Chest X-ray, AP view. Patient: 35 years old, sex M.
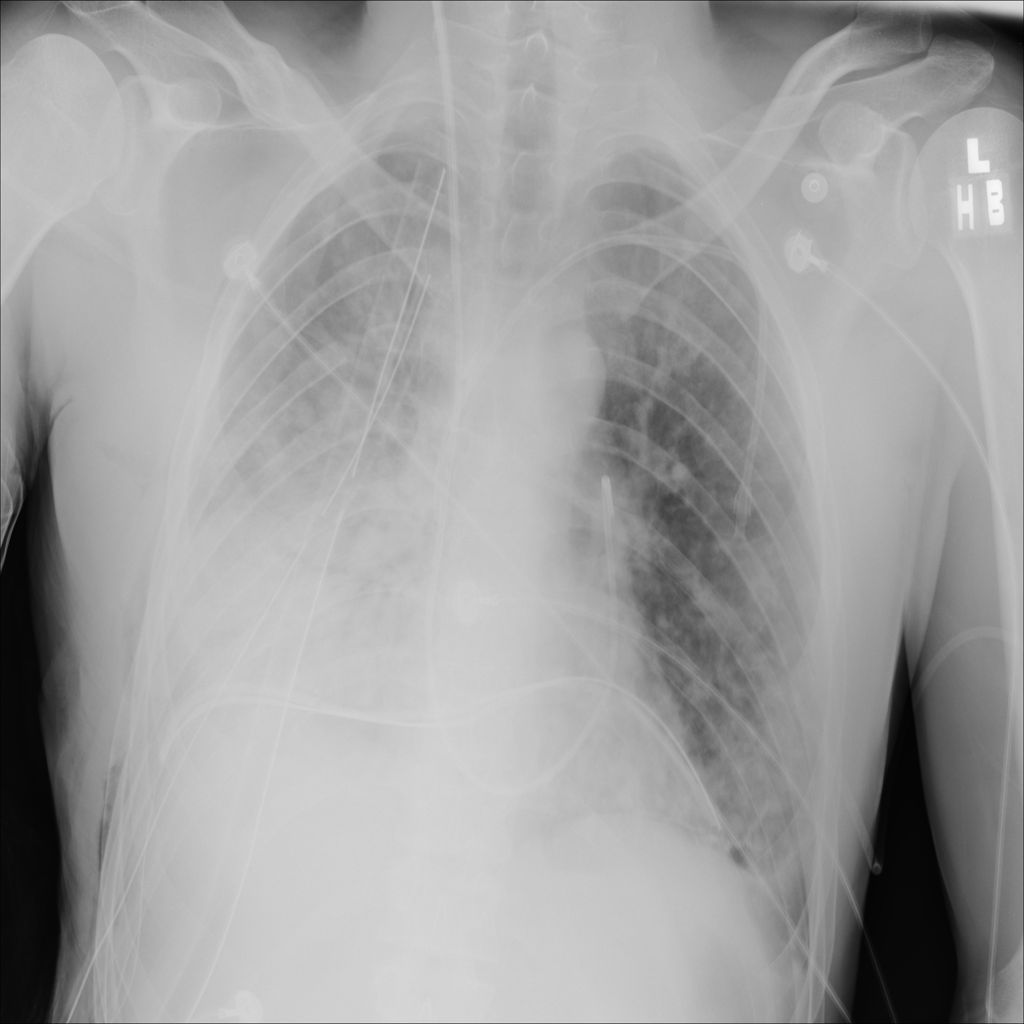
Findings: Effusion, Emphysema, Nodule